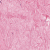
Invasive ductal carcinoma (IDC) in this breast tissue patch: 0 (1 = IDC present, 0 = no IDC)